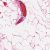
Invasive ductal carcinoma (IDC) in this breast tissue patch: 0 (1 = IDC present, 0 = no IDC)